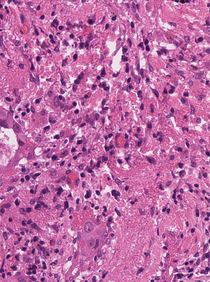
Tumor epithelial tissue: no
Tumor-associated stroma tissue: yes
Normal tissue: no